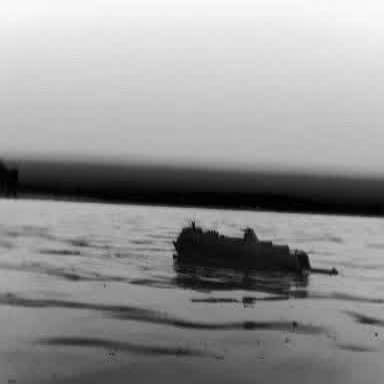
There is a container_ship in the infrared image.